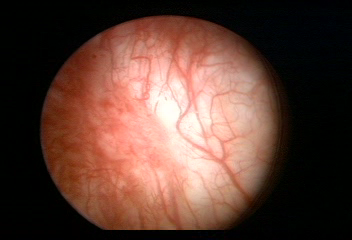
Modality: WLC
Class: Malignant
Subclass: LowGradePapillary
Lesion: L1
Stage: Ta
Morphology: Non-papillary
Bladder cancer association: Yes